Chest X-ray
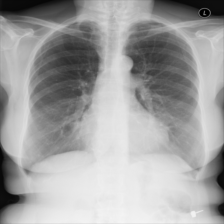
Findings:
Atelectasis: negative
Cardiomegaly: negative
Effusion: negative
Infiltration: negative
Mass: negative
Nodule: negative
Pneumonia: negative
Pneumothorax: negative
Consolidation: negative
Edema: negative
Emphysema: negative
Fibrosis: negative
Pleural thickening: negative
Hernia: negative